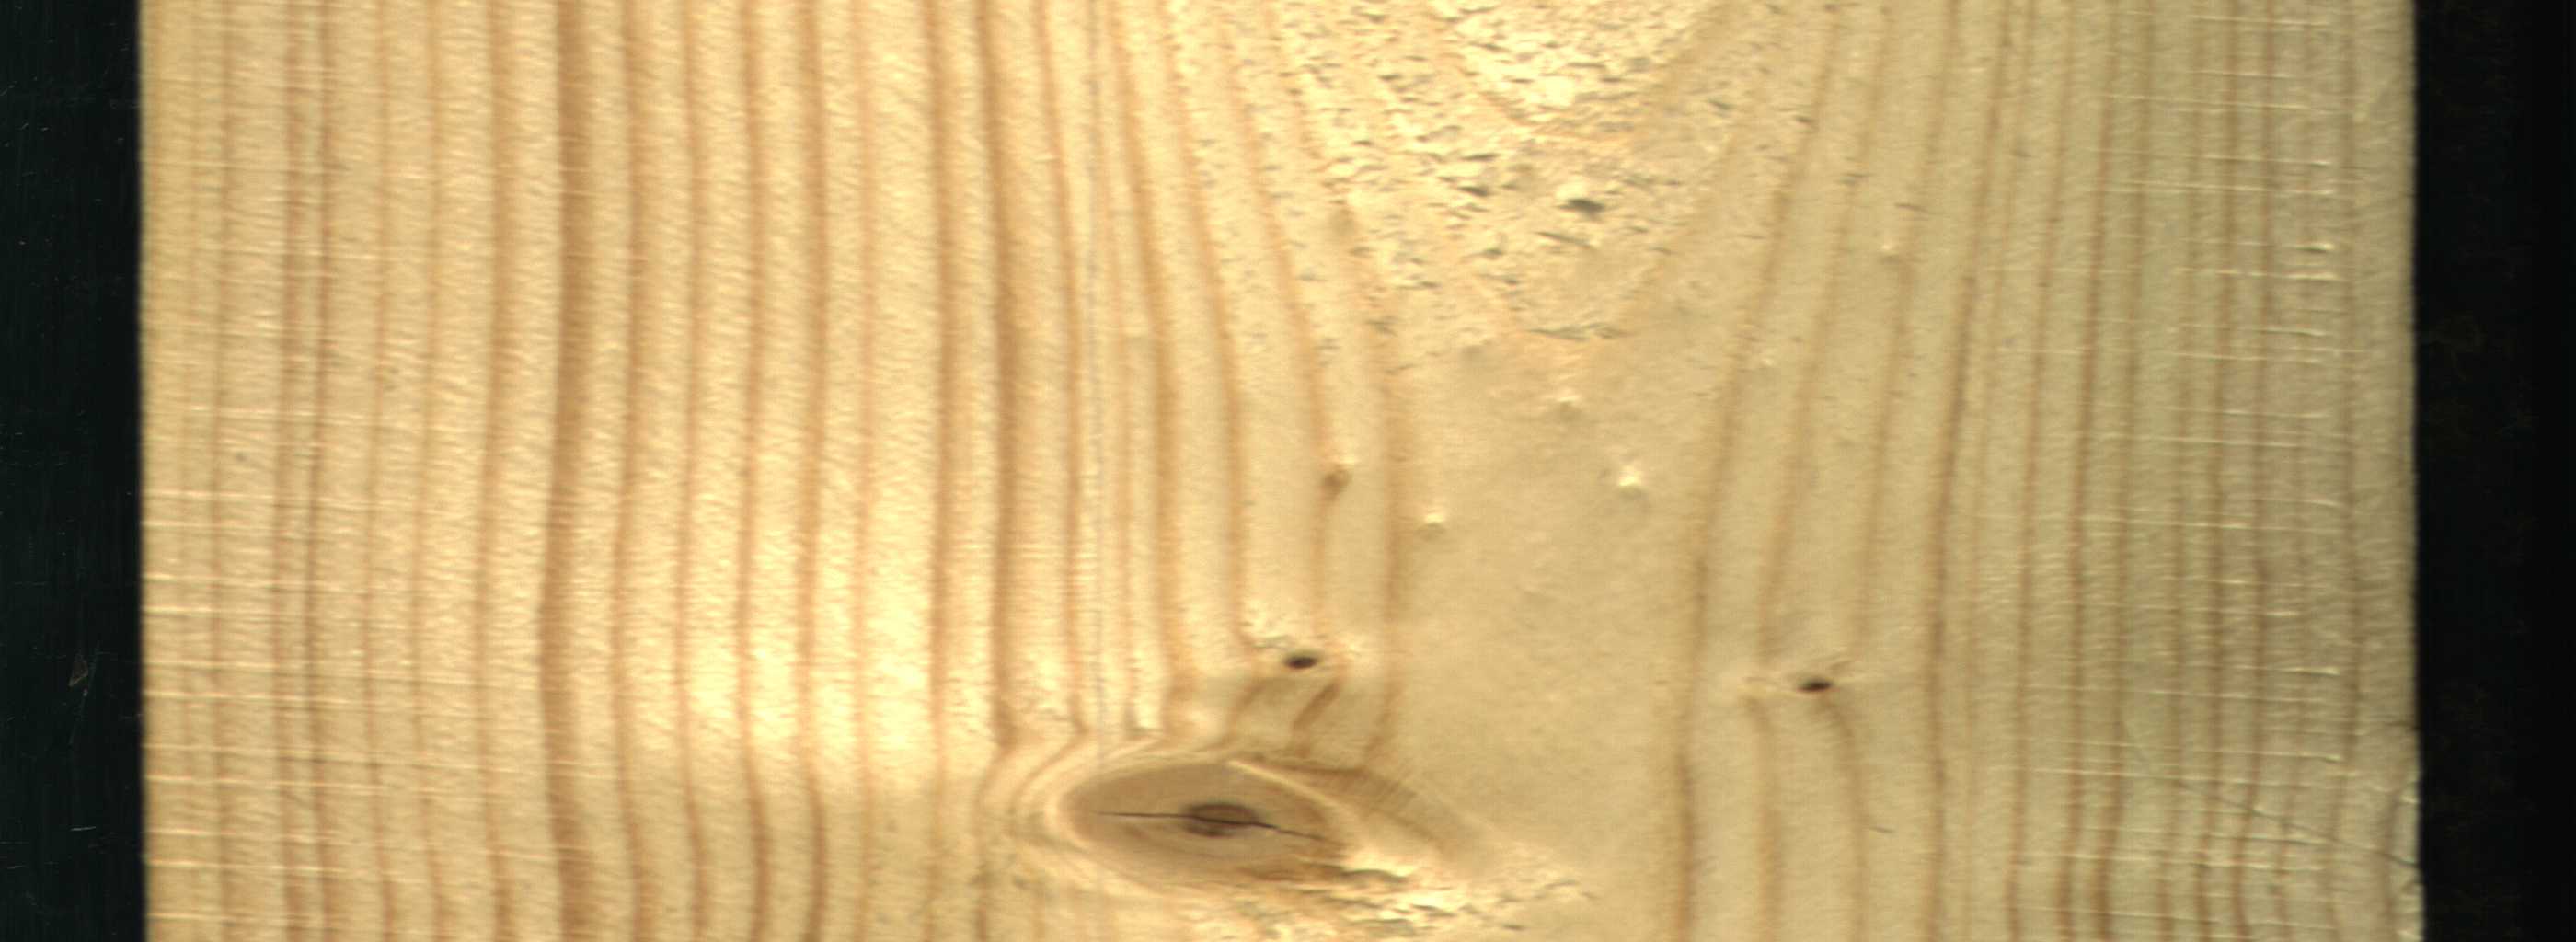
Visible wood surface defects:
knot_with_crack
Live_Knot
Live_Knot